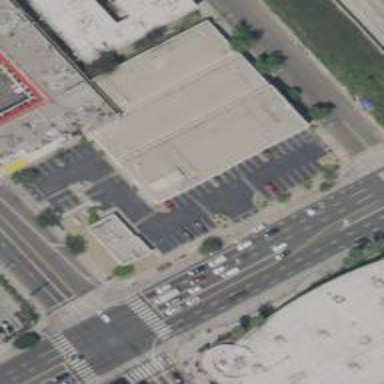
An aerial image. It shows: Warehouse building.